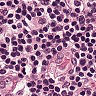
Metastatic tissue present: no